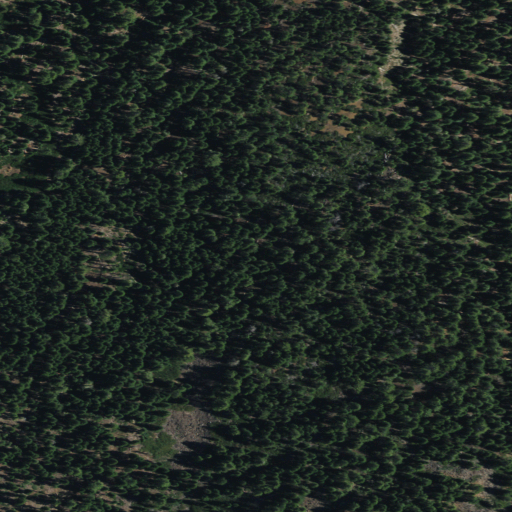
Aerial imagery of mountain in California named Fox Mountain containing only evergreen forest